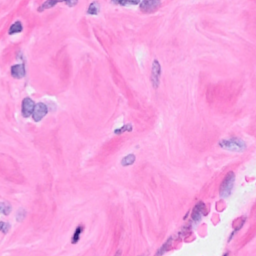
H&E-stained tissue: Breast